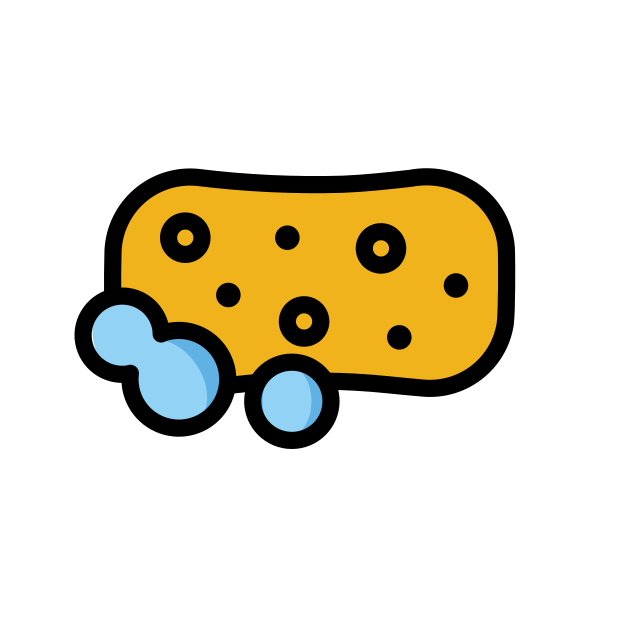
Emoji: 🧽
Name: sponge
Unicode: 0x1f9fd